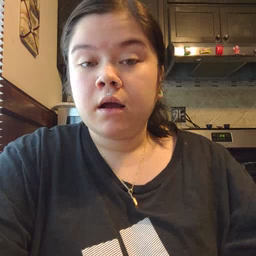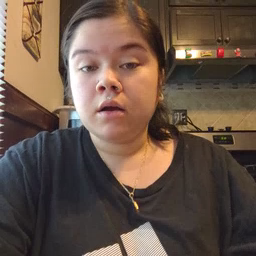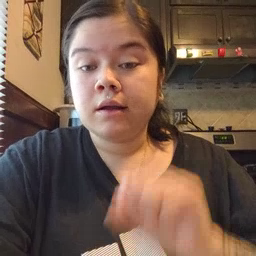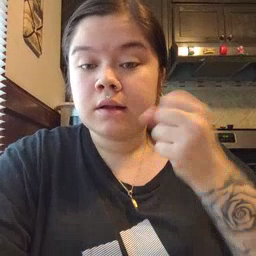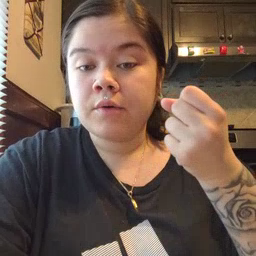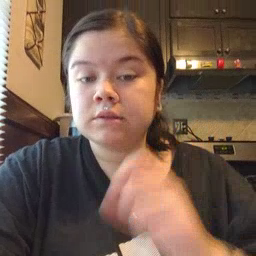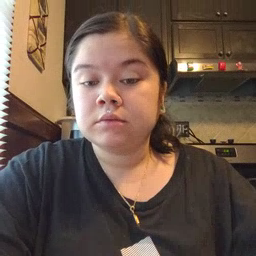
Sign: carrot